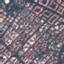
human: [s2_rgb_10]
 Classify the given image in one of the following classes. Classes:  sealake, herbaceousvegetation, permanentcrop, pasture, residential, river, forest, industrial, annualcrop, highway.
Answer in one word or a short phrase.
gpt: Residential